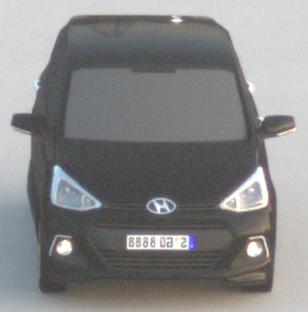
Make: Hyundai
Model: i10
Detailed model: Gen. 2
Model produced from: 2013
Model produced until: 2019
Doors: 5
Color: black
Road condition: dry road
Daytime: sunrise or sunset
Contrast: low contrast